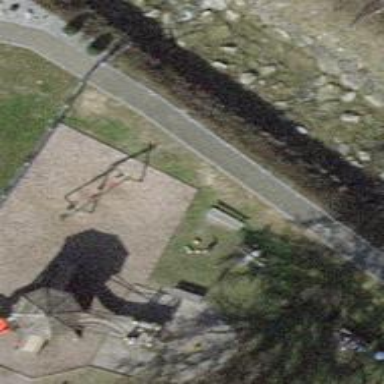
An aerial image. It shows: Brown bench in the vicinity.